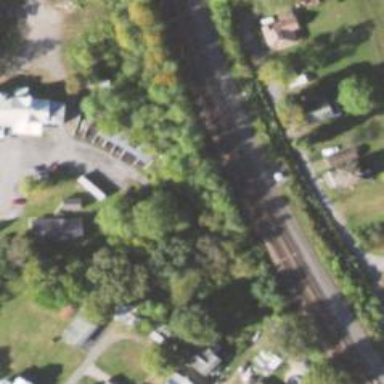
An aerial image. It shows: Railway signal.